Field crop: tomato
Growth stage: 2
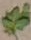
Species: solanum